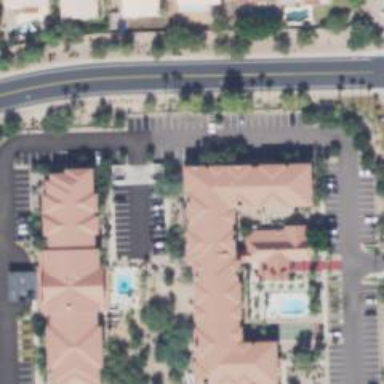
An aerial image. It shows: Hotel building.